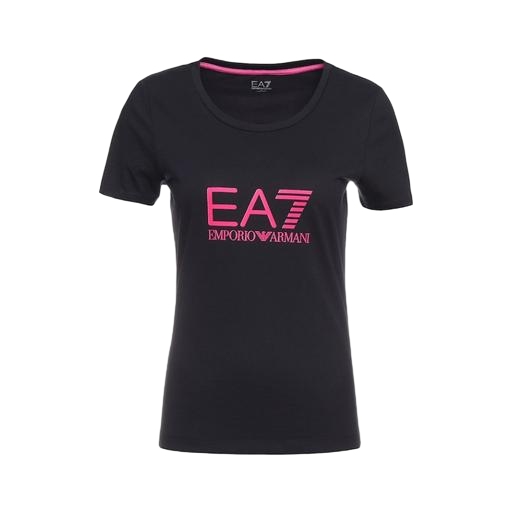
shortsleeved t-shirt, black slim t shirt, logo t-shirt, white background